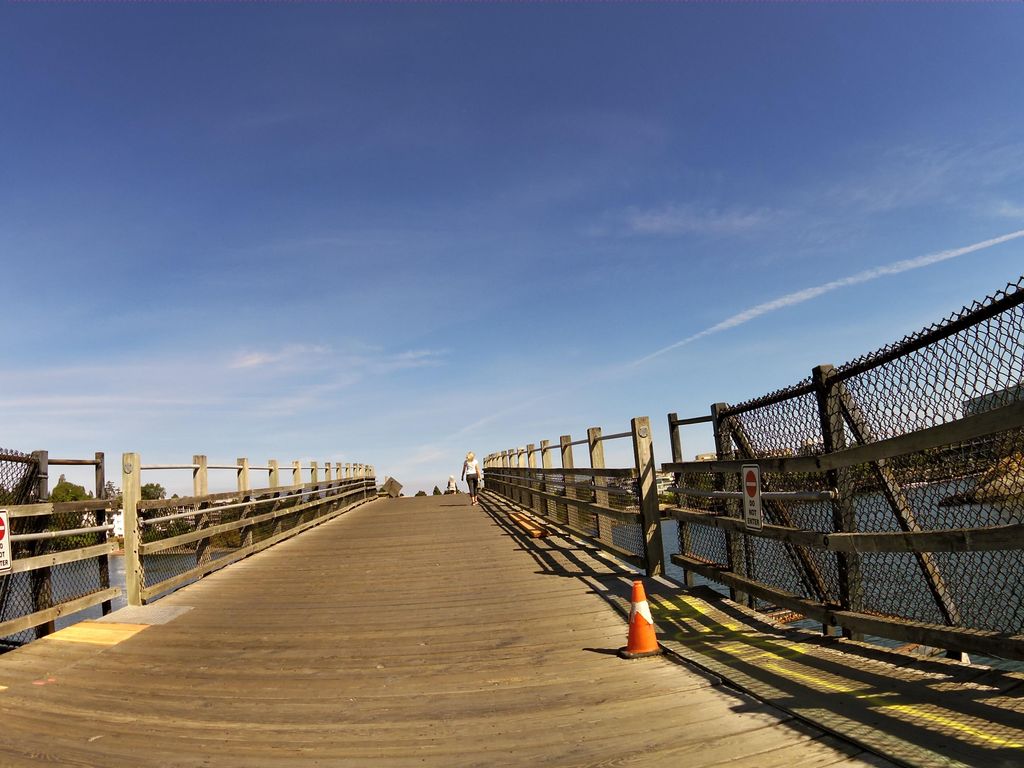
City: victoria